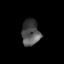
Tissue: skin
Cell type: Epithelial cells
Senescence score: 0.2822
Nuclear area (px): 468
Mean DAPI intensity: 78.318